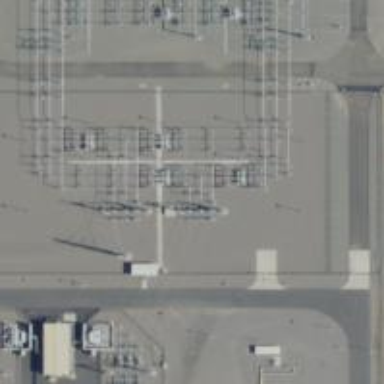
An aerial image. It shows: Switch used for power control.